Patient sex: M
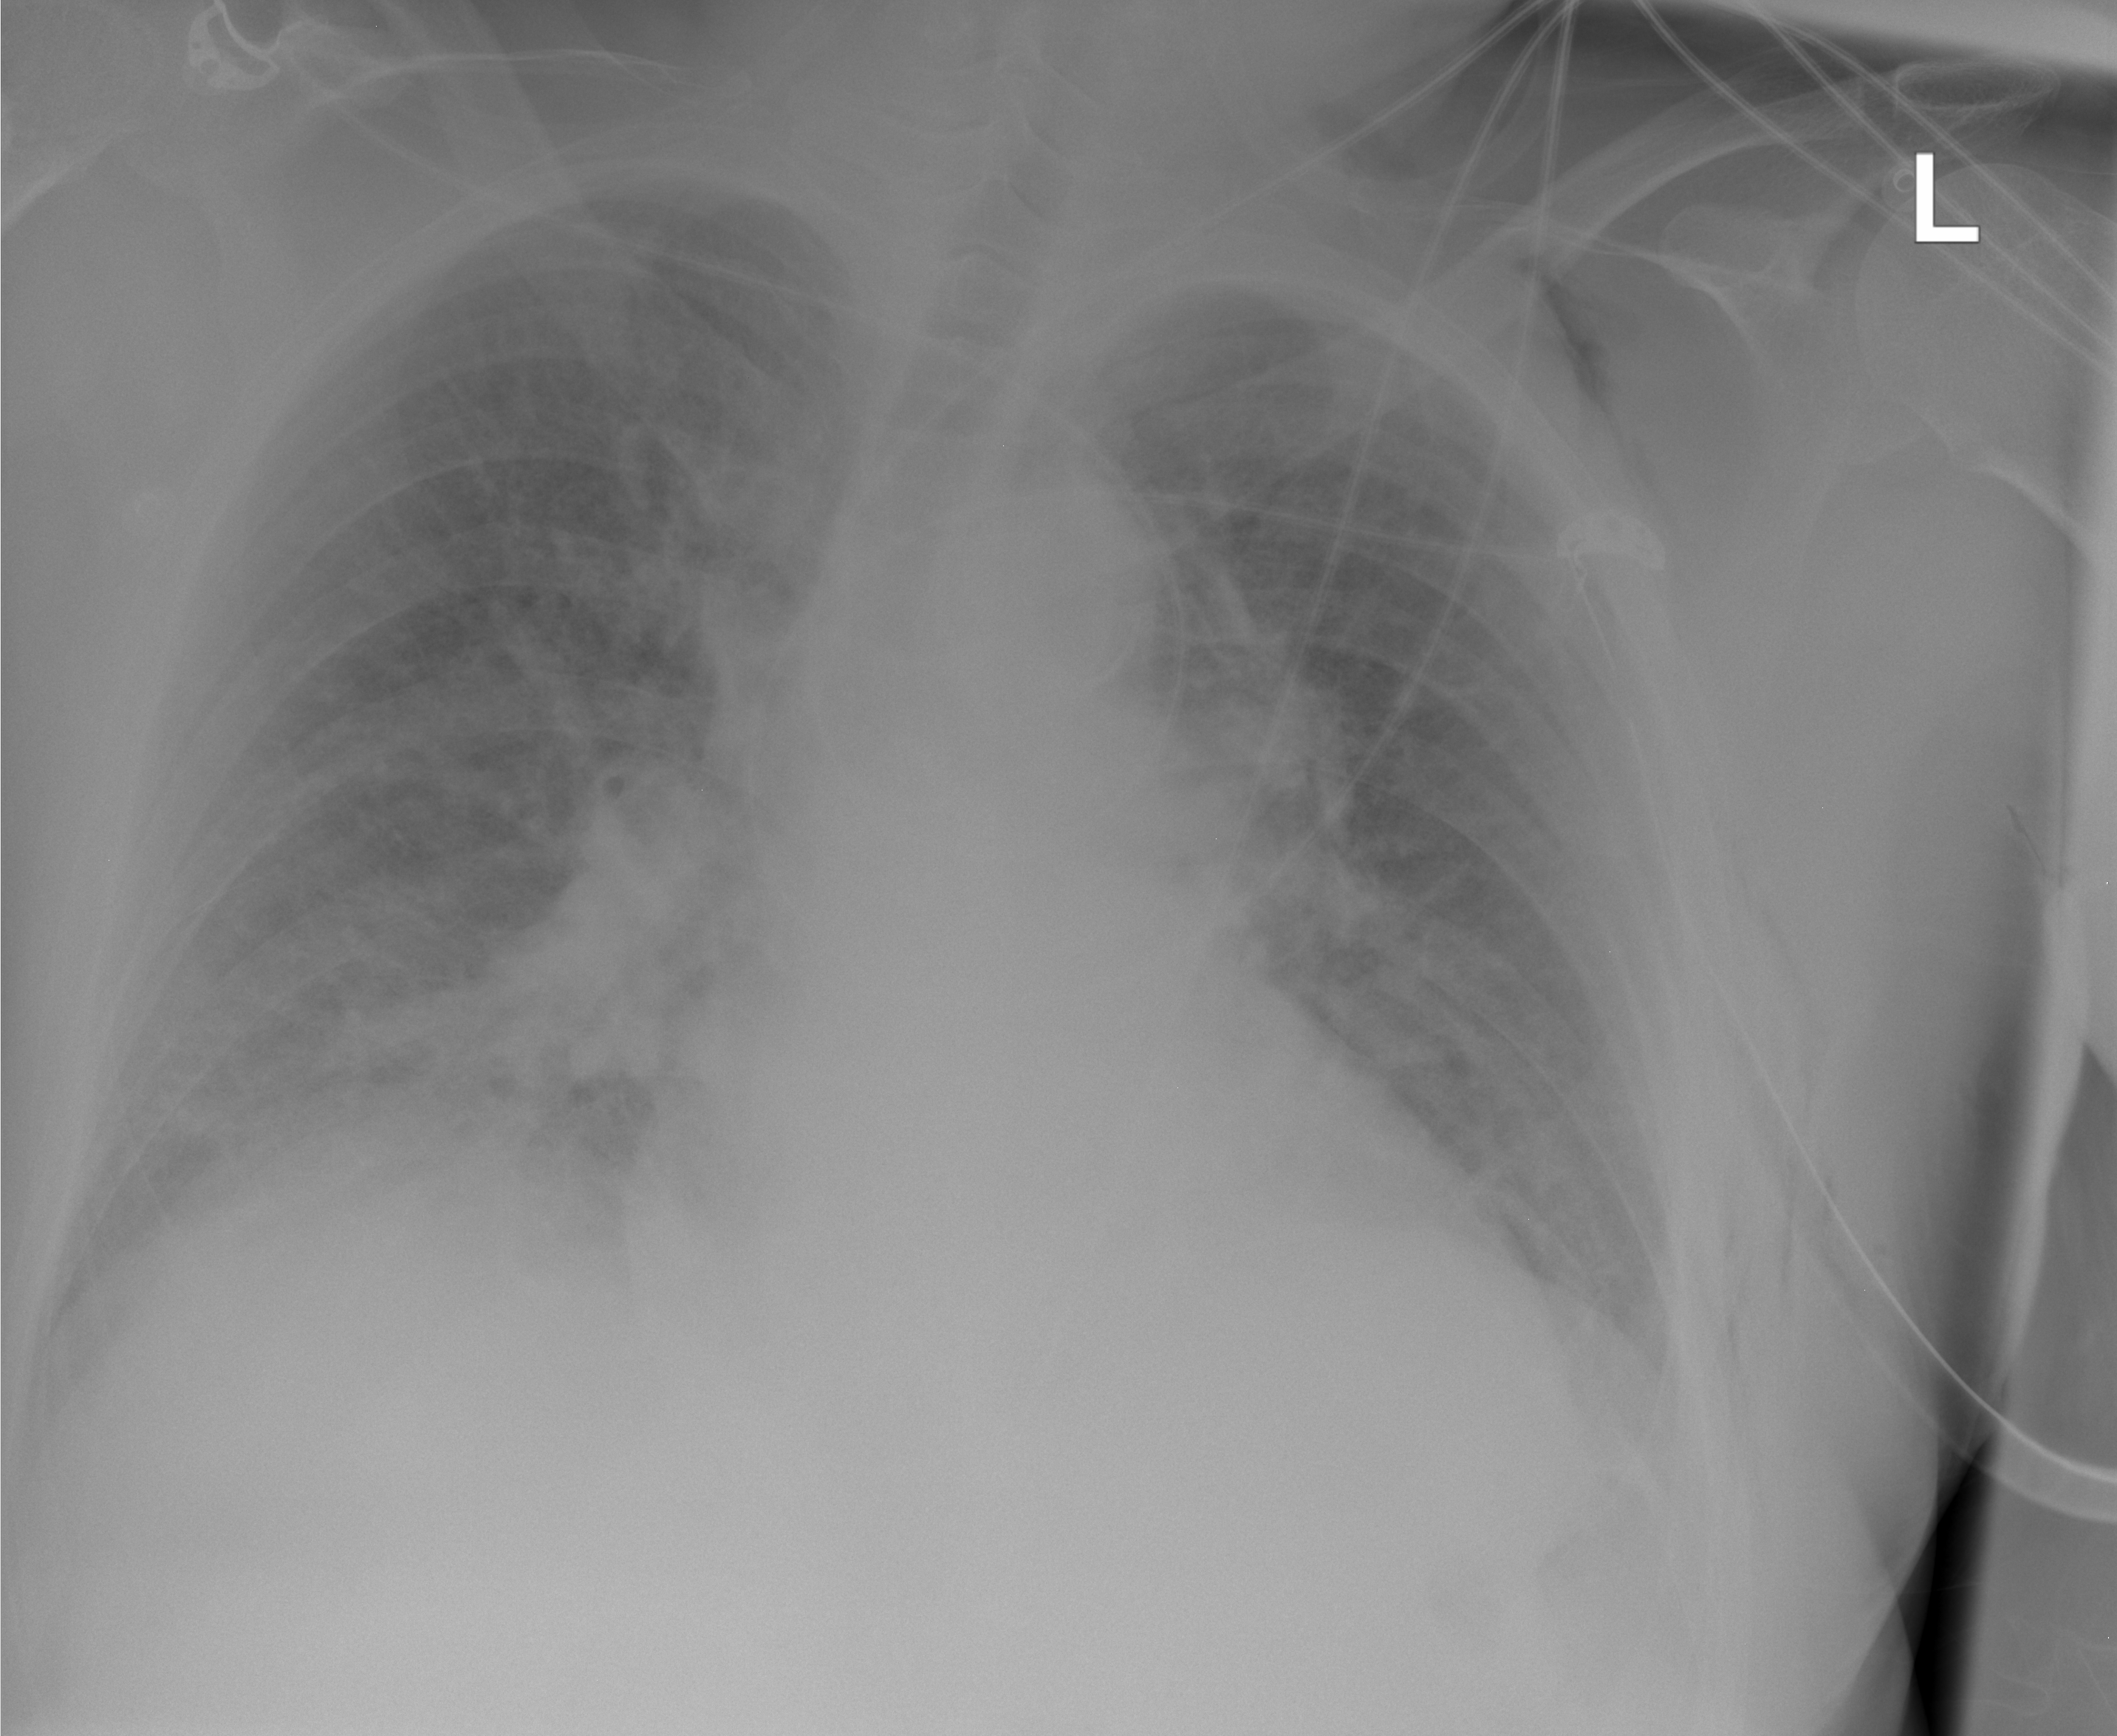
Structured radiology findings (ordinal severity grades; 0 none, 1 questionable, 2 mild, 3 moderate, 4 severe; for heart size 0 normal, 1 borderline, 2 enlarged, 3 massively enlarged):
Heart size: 2
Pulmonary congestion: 3
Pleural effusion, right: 2
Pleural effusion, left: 2
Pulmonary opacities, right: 2
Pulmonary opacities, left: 2
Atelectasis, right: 2
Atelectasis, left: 2